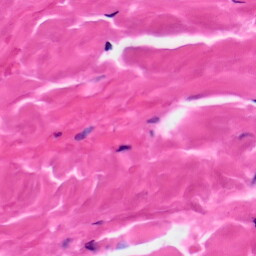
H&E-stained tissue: Skin